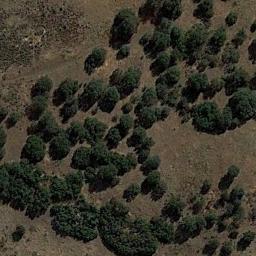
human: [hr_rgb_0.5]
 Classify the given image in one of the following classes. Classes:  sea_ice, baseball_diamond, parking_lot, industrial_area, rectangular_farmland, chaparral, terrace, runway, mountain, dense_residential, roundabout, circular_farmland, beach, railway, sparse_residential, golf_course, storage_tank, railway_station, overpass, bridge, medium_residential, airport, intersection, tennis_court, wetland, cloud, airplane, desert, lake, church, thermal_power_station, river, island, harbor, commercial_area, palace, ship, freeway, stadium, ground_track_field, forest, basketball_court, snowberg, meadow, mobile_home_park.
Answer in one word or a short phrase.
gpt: chaparral